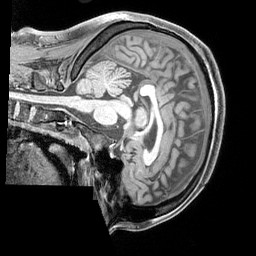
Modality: T1w
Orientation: sagittal
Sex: female
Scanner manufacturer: siemens
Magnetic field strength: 3 T
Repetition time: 2.3 s
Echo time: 0.00226 s